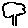
Label: tree